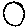
Label: circle